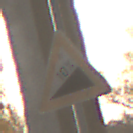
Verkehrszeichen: Steigung10
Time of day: SunriseSunset
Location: Roofed (Suburban)
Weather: Clear
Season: NotSpecified
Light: Natural